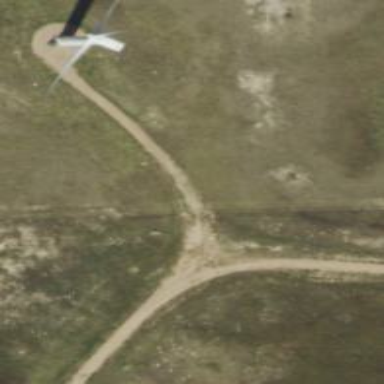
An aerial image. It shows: Road leading to wind farm area designated for service vehicles.